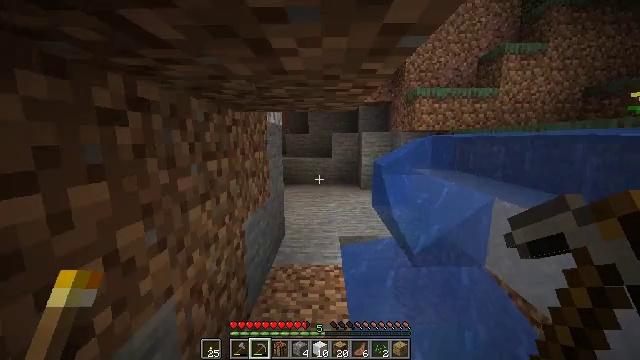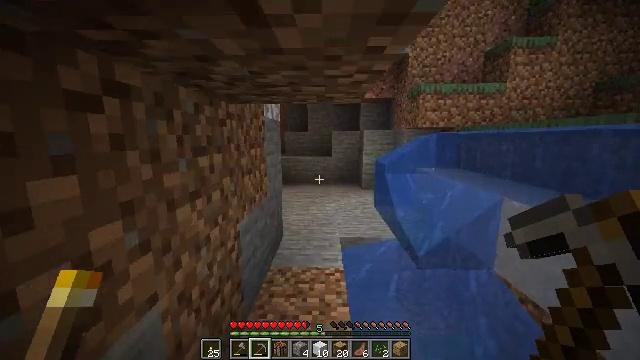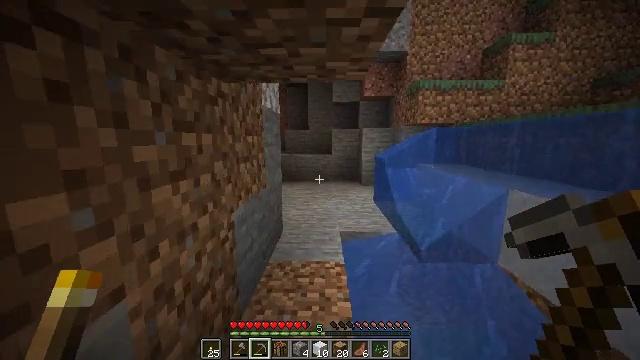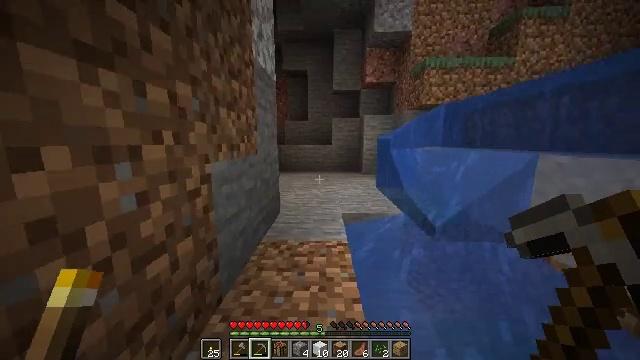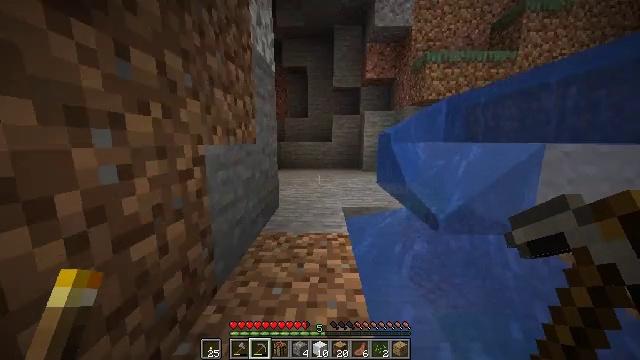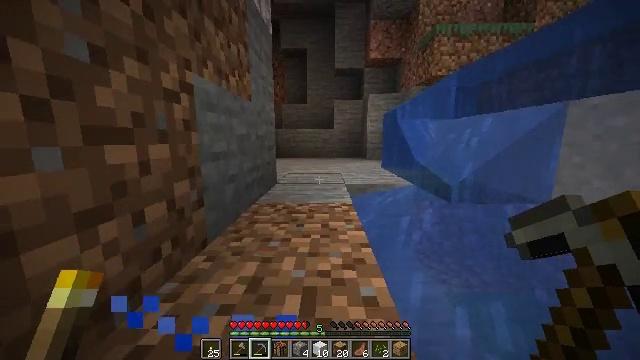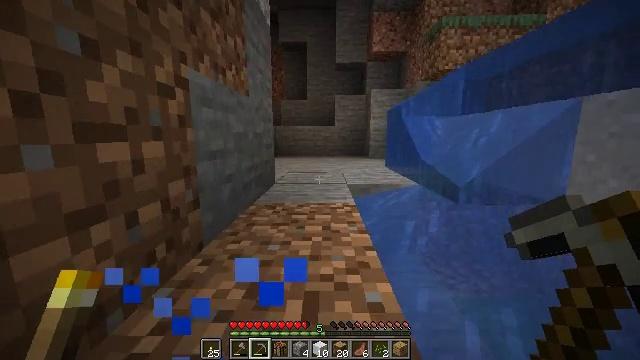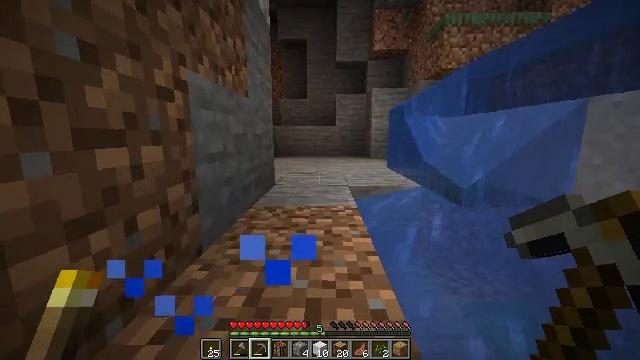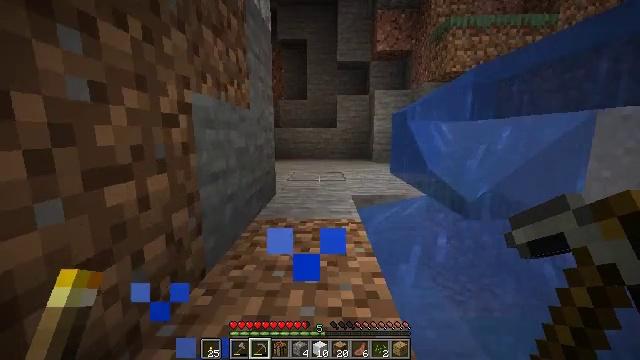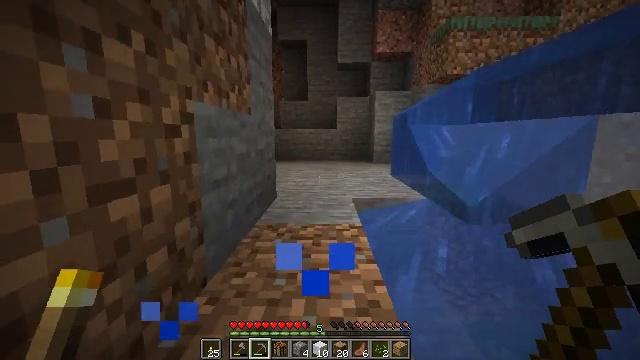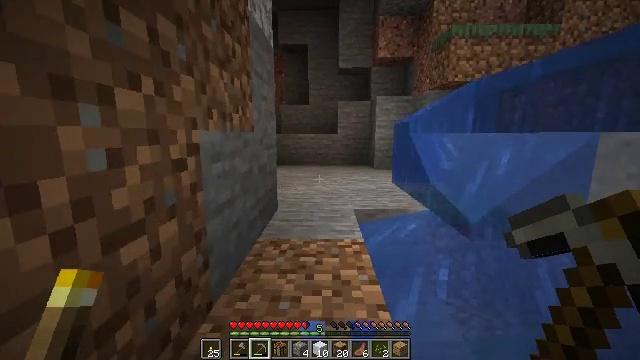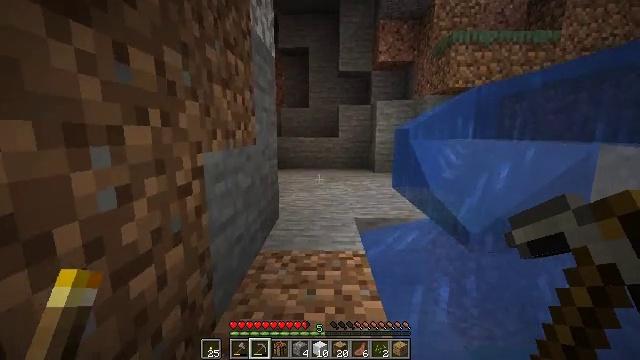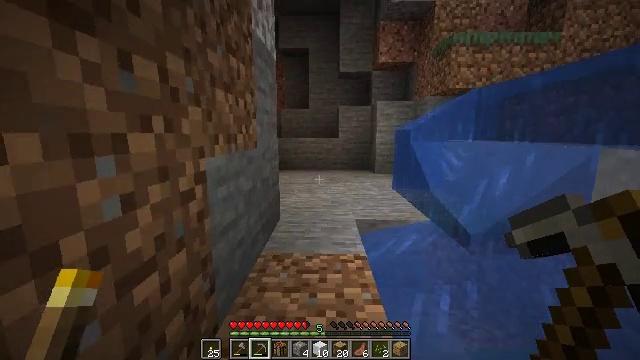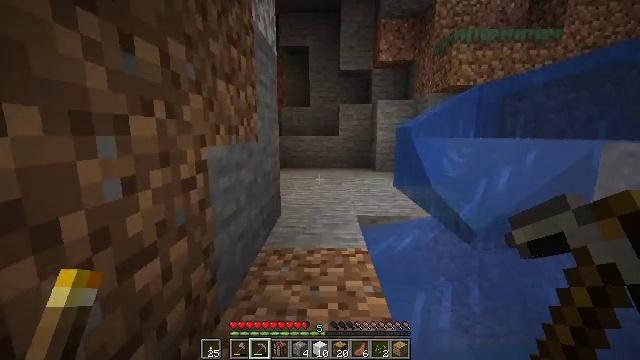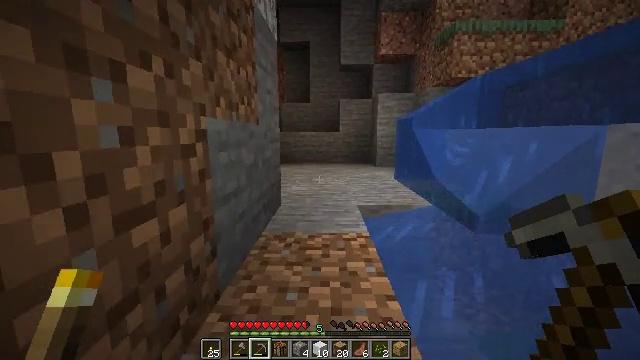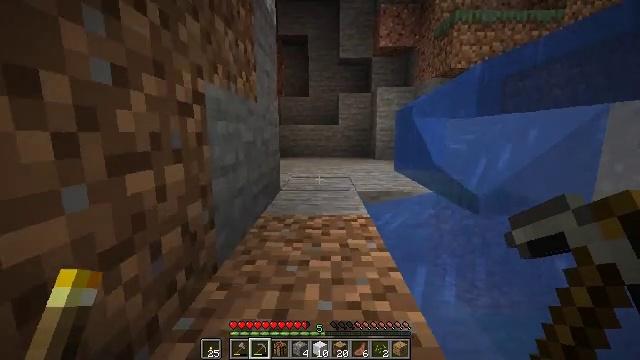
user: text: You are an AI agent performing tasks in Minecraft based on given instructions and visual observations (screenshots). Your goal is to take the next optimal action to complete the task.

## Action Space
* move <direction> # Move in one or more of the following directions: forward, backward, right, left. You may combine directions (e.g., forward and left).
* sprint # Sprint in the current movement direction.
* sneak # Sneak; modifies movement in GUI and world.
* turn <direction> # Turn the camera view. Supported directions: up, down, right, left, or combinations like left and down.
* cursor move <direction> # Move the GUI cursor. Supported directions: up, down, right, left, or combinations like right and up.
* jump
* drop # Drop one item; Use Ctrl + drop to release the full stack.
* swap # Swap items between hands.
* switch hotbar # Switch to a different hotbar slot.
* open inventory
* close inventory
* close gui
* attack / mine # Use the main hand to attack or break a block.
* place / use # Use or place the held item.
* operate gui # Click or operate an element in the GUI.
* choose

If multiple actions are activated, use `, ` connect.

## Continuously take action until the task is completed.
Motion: motion action
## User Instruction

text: Attack the ground to gather fern.
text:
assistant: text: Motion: move forward, sprint, jump
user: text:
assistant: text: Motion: move forward, sprint, jump
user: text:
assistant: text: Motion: move forward, sprint, jump
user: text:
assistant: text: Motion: move forward, sprint, jump
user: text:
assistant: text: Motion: move forward, sprint, jump
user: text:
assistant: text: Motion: move forward, sprint, jump
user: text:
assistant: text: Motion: move forward, sprint, jump
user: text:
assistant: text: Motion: move forward, sprint, jump
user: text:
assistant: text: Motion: move forward, sprint, jump
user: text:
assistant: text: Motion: move forward, sprint, jump
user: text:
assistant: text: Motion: move forward, sprint, jump
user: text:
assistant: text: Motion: move forward, sprint, jump
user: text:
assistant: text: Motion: move forward, sprint, jump
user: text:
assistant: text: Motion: move forward, sprint, jump
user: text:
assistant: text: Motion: move forward, sprint, jump
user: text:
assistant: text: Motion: move forward, sprint, jump
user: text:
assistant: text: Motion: move forward, sprint, jump
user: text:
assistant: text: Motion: move forward, sprint
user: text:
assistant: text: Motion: move forward, sprint
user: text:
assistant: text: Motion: move forward, sprint
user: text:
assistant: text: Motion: move forward, sprint
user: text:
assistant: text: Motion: move forward, sprint, jump
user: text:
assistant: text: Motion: move forward, sprint, jump
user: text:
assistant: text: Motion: move forward, sprint, jump
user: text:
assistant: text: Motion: move forward, sprint, jump
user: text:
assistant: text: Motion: move forward, sprint, jump
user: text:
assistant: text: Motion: move forward, sprint, jump
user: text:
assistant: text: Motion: move forward, sprint, jump
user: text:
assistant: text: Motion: move forward, sprint
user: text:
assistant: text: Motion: move forward, sprint